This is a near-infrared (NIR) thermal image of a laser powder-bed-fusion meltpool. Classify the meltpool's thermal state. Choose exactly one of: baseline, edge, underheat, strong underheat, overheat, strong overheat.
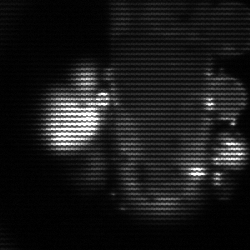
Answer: strong underheat